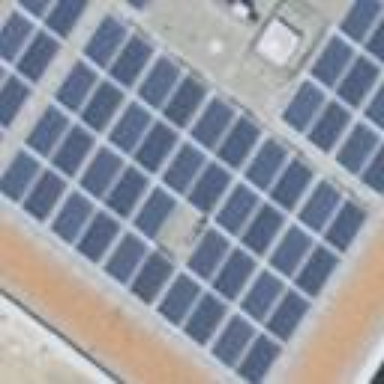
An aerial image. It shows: Solar power generator.